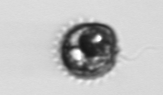
Label: Proterythropsis